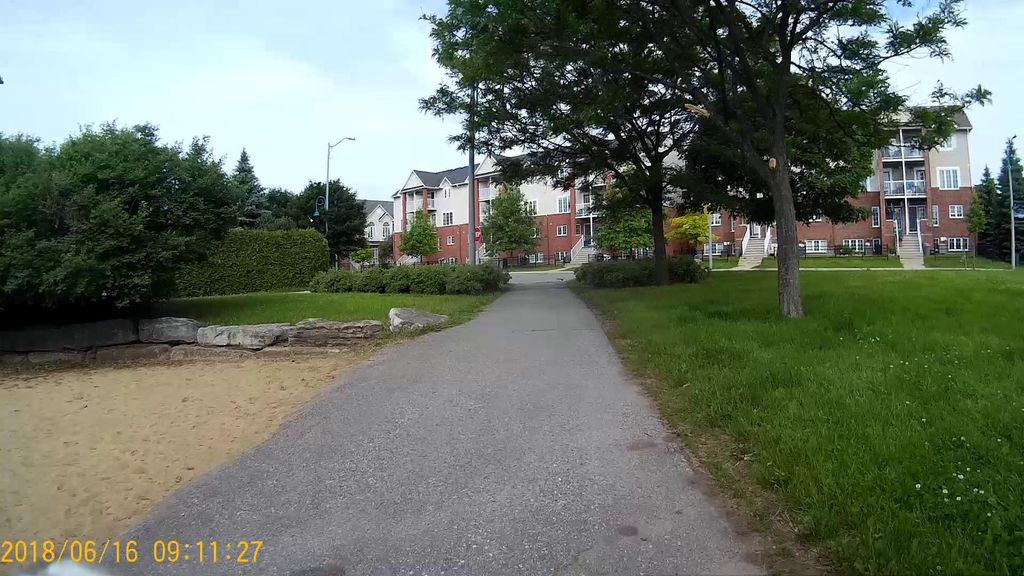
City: ottawa-gatineau